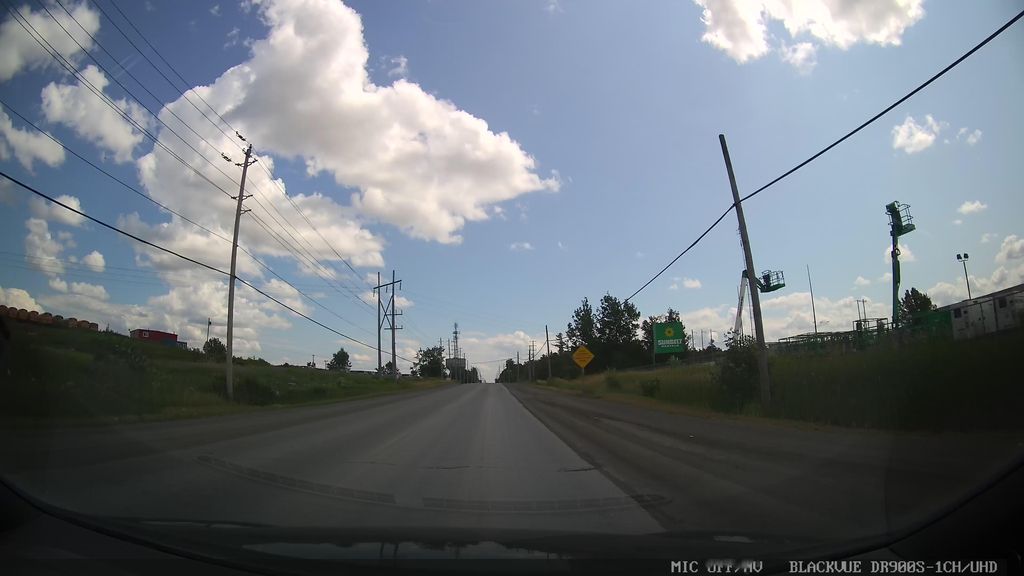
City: ottawa-gatineau